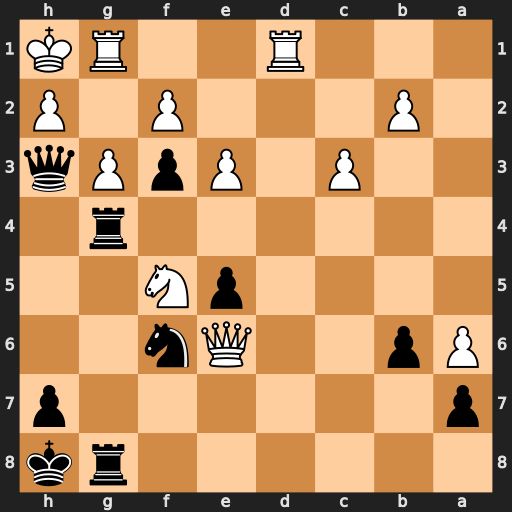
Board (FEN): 6rk/p6p/Pp2Qn2/4pN2/6r1/2P1PpPq/1P3P1P/3R2RK
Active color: b
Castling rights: -
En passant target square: -
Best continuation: R4g6 Qxe5 Re8 Qd4 Qxf5